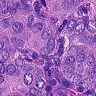
Metastatic tissue present: yes